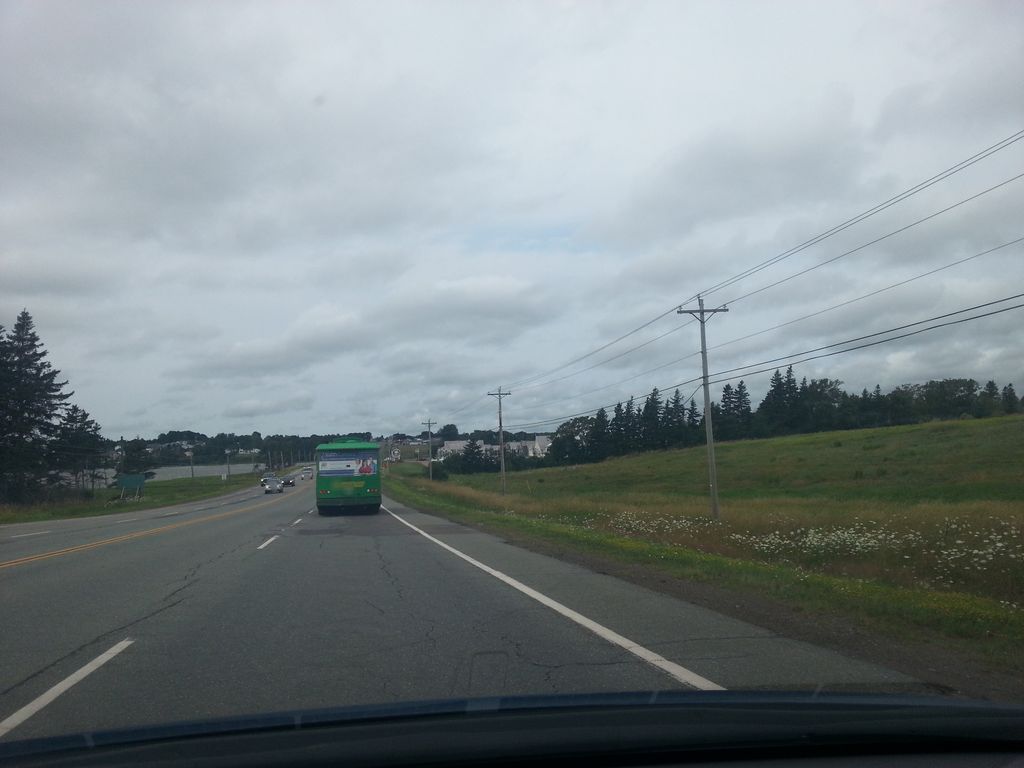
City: charlottetown